Question: I am new to Django. I am developing a dynamic website which include CSS in it.
I am using template inheritance.When I try to include CSS files I am getting a "404 Page not Found" error for CSS file. Please help me.
Here's my project structure:

Here's my urls.py file:
'''
from django.conf.urls import url, include
from django.contrib import admin
from django.contrib.staticfiles.urls import staticfiles_urlpatterns
from . import views
urlpatterns = [
url(r'^courses/', include('courses.urls')),
url(r'^admin/', admin.site.urls),
url(r'^$', views.hello_world),
]
urlpatterns += staticfiles_urlpatterns()
'''
Here's my settings.py file:
'''
import os
# Build paths inside the project like this: os.path.join(BASE_DIR, ...)
BASE_DIR = os.path.dirname(os.path.dirname(os.path.abspath(__file__)))
# Quick-start development settings - unsuitable for production
# See https://docs.djangoproject.com/en/1.10/howto/deployment/checklist/
# SECURITY WARNING: keep the secret key used in production secret!
SECRET_KEY = '5%#*z=7o5iap!lnr7(%*(2rsl#*b-ufjy!ia$8z08d(6d8!j-#'
# SECURITY WARNING: don't run with debug turned on in production!
DEBUG = True
ALLOWED_HOSTS = []
# Application definition
INSTALLED_APPS = [
'django.contrib.admin',
'django.contrib.auth',
'django.contrib.contenttypes',
'django.contrib.sessions',
'django.contrib.messages',
'django.contrib.staticfiles',
'courses',
]
MIDDLEWARE = [
'django.middleware.security.SecurityMiddleware',
'django.contrib.sessions.middleware.SessionMiddleware',
'django.middleware.common.CommonMiddleware',
'django.middleware.csrf.CsrfViewMiddleware',
'django.contrib.auth.middleware.AuthenticationMiddleware',
'django.contrib.messages.middleware.MessageMiddleware',
'django.middleware.clickjacking.XFrameOptionsMiddleware',
]
ROOT_URLCONF = 'learning_site.urls'
TEMPLATES = [
{
'BACKEND': 'django.template.backends.django.DjangoTemplates',
'DIRS': ['templates',],
'APP_DIRS': True,
'OPTIONS': {
'context_processors': [
'django.template.context_processors.debug',
'django.template.context_processors.request',
'django.contrib.auth.context_processors.auth',
'django.contrib.messages.context_processors.messages',
],
},
},
]
WSGI_APPLICATION = 'learning_site.wsgi.application'
# Database
# https://docs.djangoproject.com/en/1.10/ref/settings/#databases
DATABASES = {
'default': {
'ENGINE': 'django.db.backends.sqlite3',
'NAME': os.path.join(BASE_DIR, 'db.sqlite3'),
}
}
# Password validation
# https://docs.djangoproject.com/en/1.10/ref/settings/#auth-password-validators
AUTH_PASSWORD_VALIDATORS = [
{
'NAME': 'django.contrib.auth.password_validation.UserAttributeSimilarityValidator',
},
{
'NAME': 'django.contrib.auth.password_validation.MinimumLengthValidator',
},
{
'NAME': 'django.contrib.auth.password_validation.CommonPasswordValidator',
},
{
'NAME': 'django.contrib.auth.password_validation.NumericPasswordValidator',
},
]
# Internationalization
# https://docs.djangoproject.com/en/1.10/topics/i18n/
LANGUAGE_CODE = 'en-us'
TIME_ZONE = 'Asia/Kolkata'
USE_I18N = True
USE_L10N = True
USE_TZ = True
# Static files (CSS, JavaScript, Images)
# https://docs.djangoproject.com/en/1.10/howto/static-files/
STATIC_URL = '/static/'
STATIC_FILES_DIRS = (
os.path.join(BASE_DIR, 'static'),
)
'''
Here's my layout.html file:
'''
{% load static from staticfiles %}
<html>
<head>
<title>
{% block title %}{% endblock title %}
</title>
<link rel='stylesheet' href="{% static 'css/layout.css' %}">
</head>
<body>
{% block content %}print something for fun...{% endblock content %}
</body>
</html>
'''
Here's my home.html file:
'''
{% extends 'layout.html' %}
{% block title %}Hello World {% endblock title%}
{% block eontent %}
<h1>
welcome!!!
</h1>
{% endblock content %}
'''
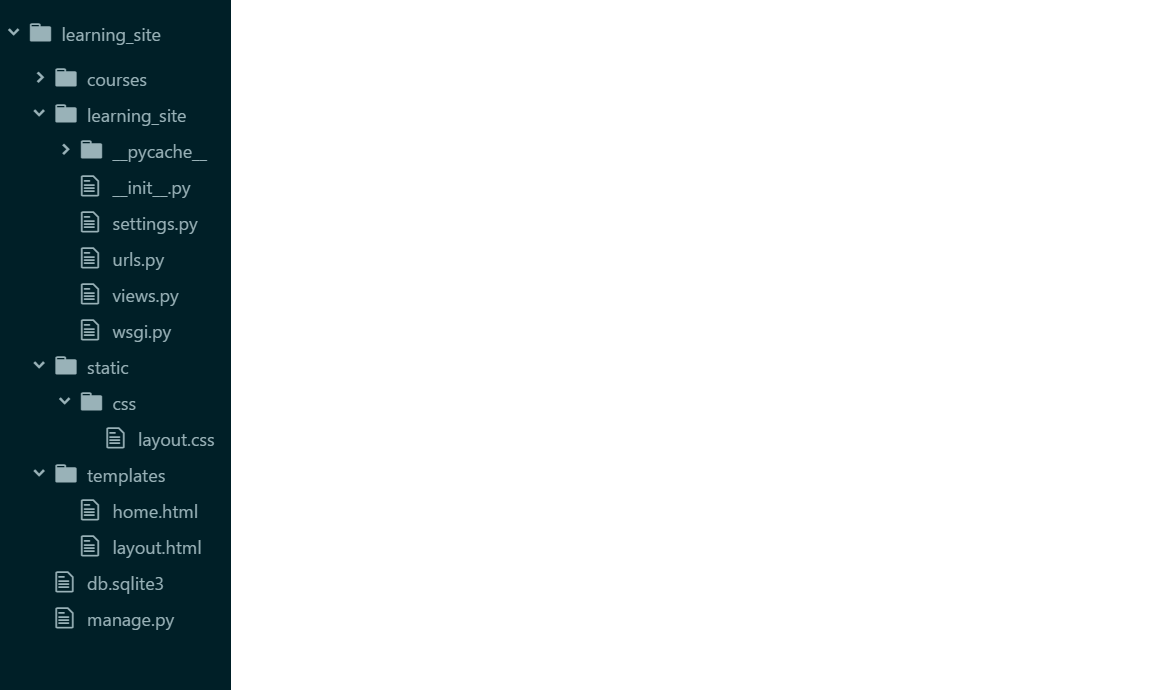
Answer: If you are using Django 1.10
here is the documentation of <URL>
change your
'''
STATIC_FILES_DIRS = (
os.path.join(BASE_DIR, 'static'),
)
'''
to
'''
STATICFILES_DIRS = [
os.path.join(BASE_DIR, "static"),
'static',
]
'''
And in your base html change the '{% load static from staticfiles %}' to '{% load static %}'
> is no django settings config name use instead.